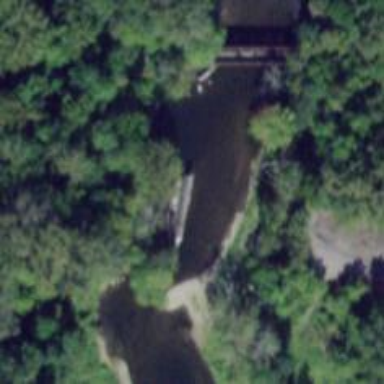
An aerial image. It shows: Abandoned railway bridge.